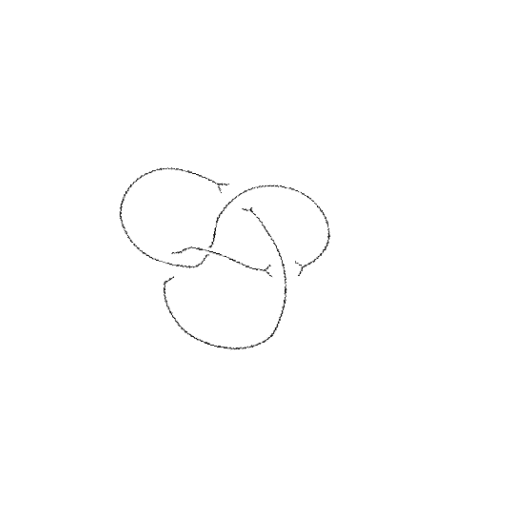
Crossing number: 4